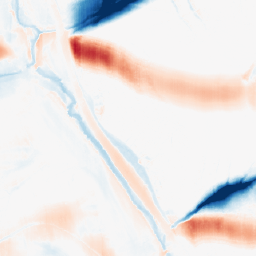
Category: morphological
Decomposition family: morphological_ellipse
Decomposition parameters: operation: average
width: 50
height: 10
Upsampling method: nearest
Upsampling parameters: scale: 2
Upsampling scale: 2